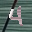
Label: 4